Field crop: maize
Growth stage: 2
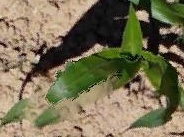
Species: maize